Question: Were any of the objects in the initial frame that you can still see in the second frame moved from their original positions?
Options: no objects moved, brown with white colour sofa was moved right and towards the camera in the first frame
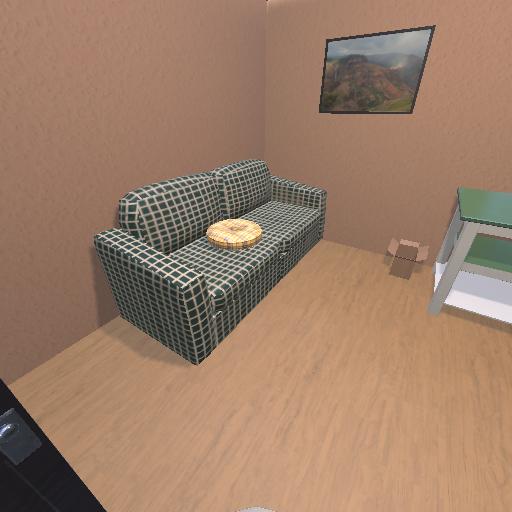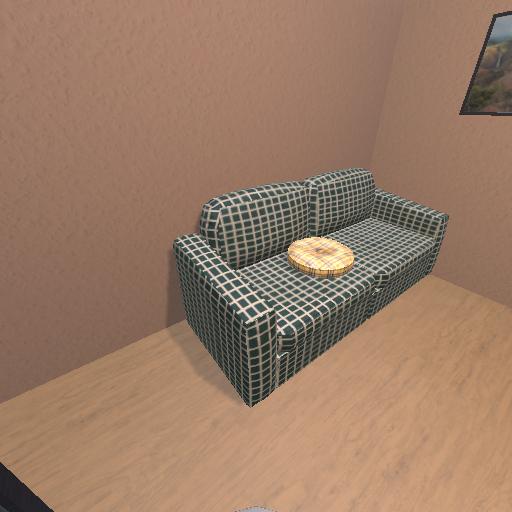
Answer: no objects moved